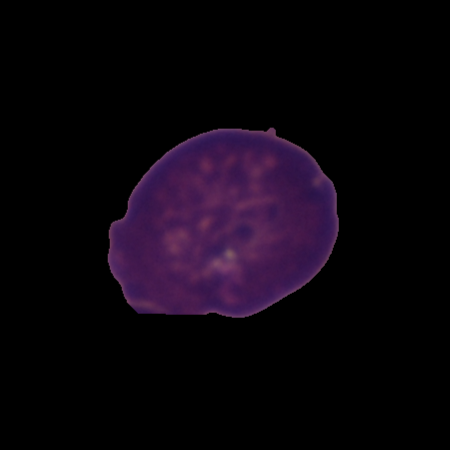
Label: cancer